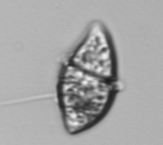
Label: Gyrodinium